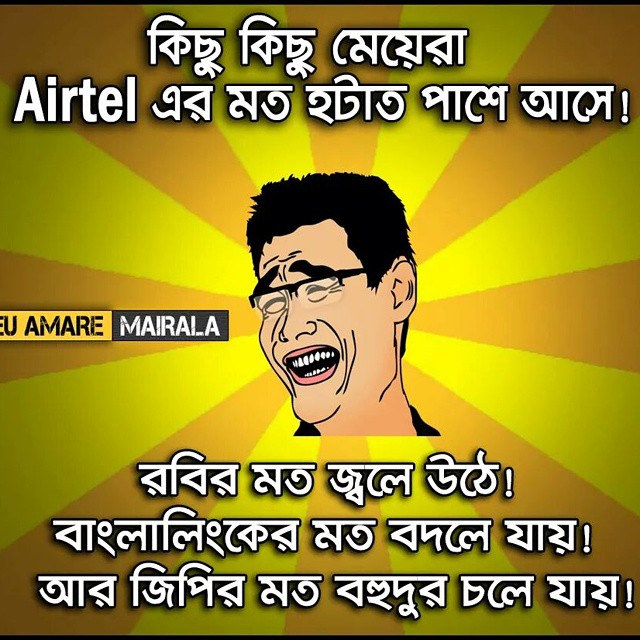
Caption: কিছু  কিছু মেয়েরা Airtel এর মত হটাত পাশে আসে ! রবির মত জ্বলে উঠে ! বাংলালিঙ্কের মত বদলে যায় ! আর জিপির মত বহুদূর চলে যায় !
Label: hate